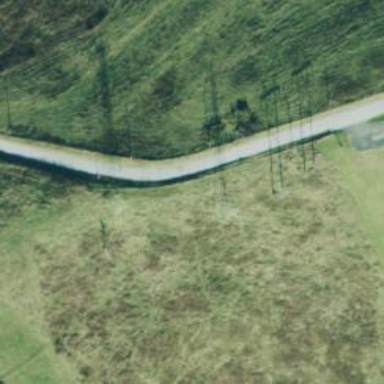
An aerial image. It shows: Lattice structure tower used for power transmission.